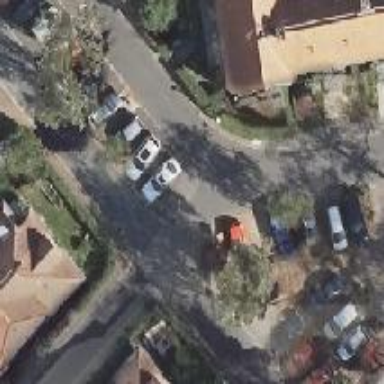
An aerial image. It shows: Asphalt road in residential area.